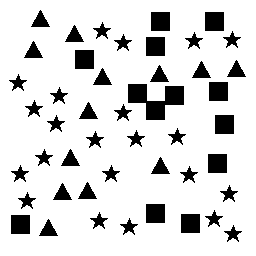
Squares: 13
Triangles: 13
Stars: 22
Total shapes: 48